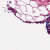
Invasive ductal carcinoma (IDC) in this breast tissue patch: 0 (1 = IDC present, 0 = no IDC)